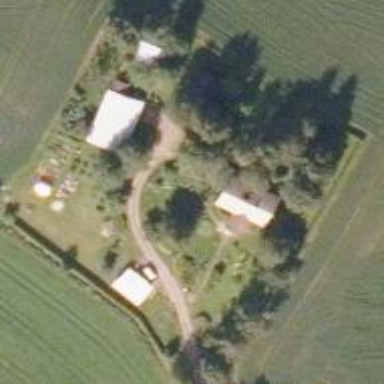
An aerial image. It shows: Farmyard area.